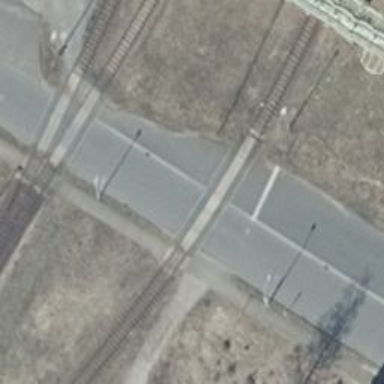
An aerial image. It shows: Level crossing along the railway.